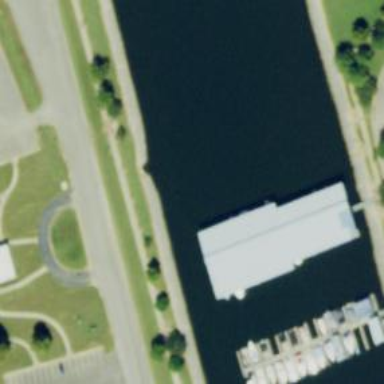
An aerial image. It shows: Boathouse.